Interaction volume radius: 5 \u00c5
Interaction volume height: 30 \u00c5
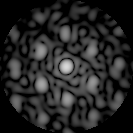
Disorder parameter: 0.534